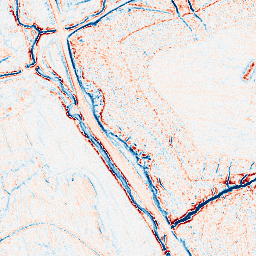
Category: edge_preserving
Decomposition family: anisotropic_diffusion
Decomposition parameters: iterations: 20
kappa: 30
gamma: 0.05
Upsampling method: edge_directed
Upsampling parameters: scale: 2
Upsampling scale: 2